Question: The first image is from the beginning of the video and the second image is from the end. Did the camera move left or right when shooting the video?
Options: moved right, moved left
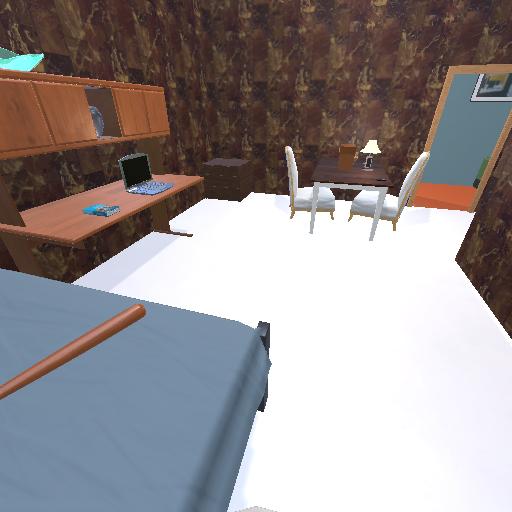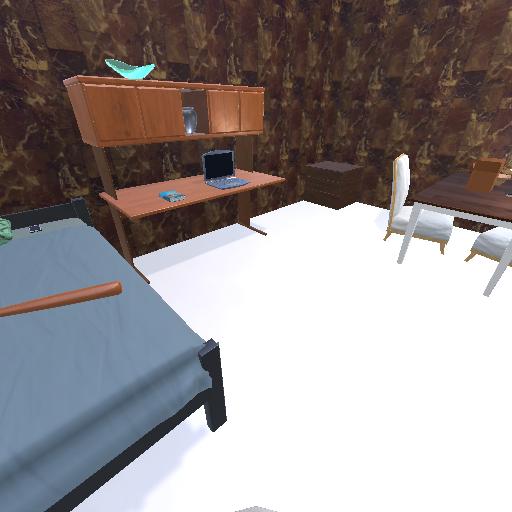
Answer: moved right